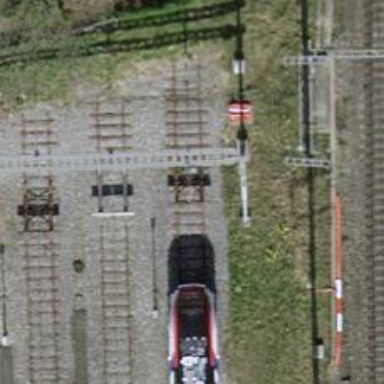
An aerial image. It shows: Railway buffer stop.